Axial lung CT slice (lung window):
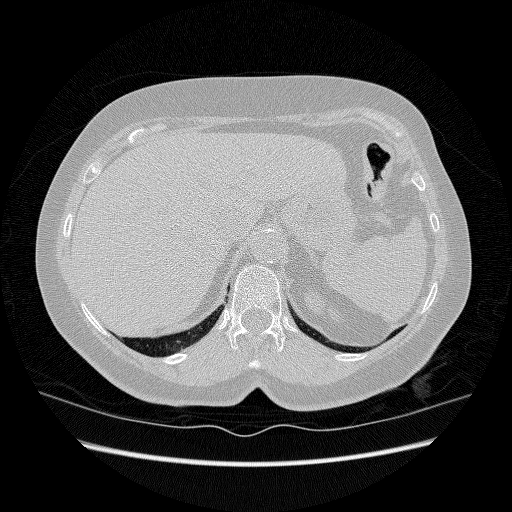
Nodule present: no